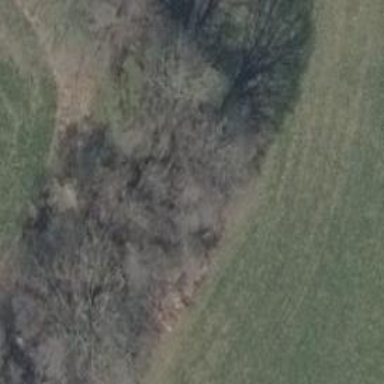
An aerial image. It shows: Row of deciduous broadleaved trees.